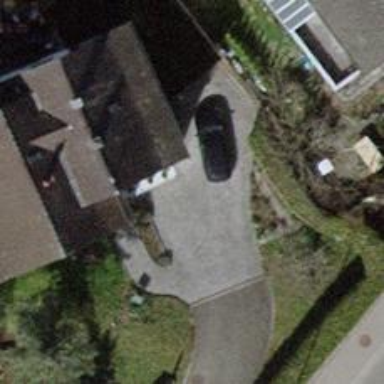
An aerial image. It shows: Driveway made of paving stones.